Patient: sex M, age 52
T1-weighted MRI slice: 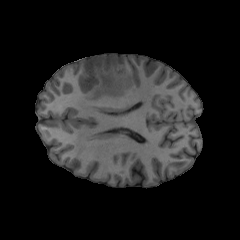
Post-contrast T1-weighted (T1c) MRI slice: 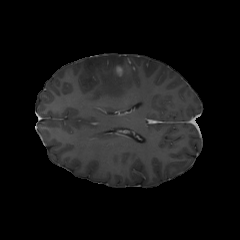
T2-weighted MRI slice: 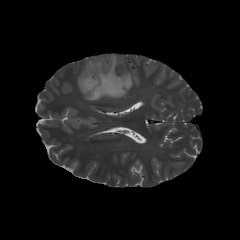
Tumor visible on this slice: yes
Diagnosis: Glioblastoma, IDH-wildtype
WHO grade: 4